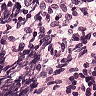
Metastatic tissue present: no